Chest X-ray:
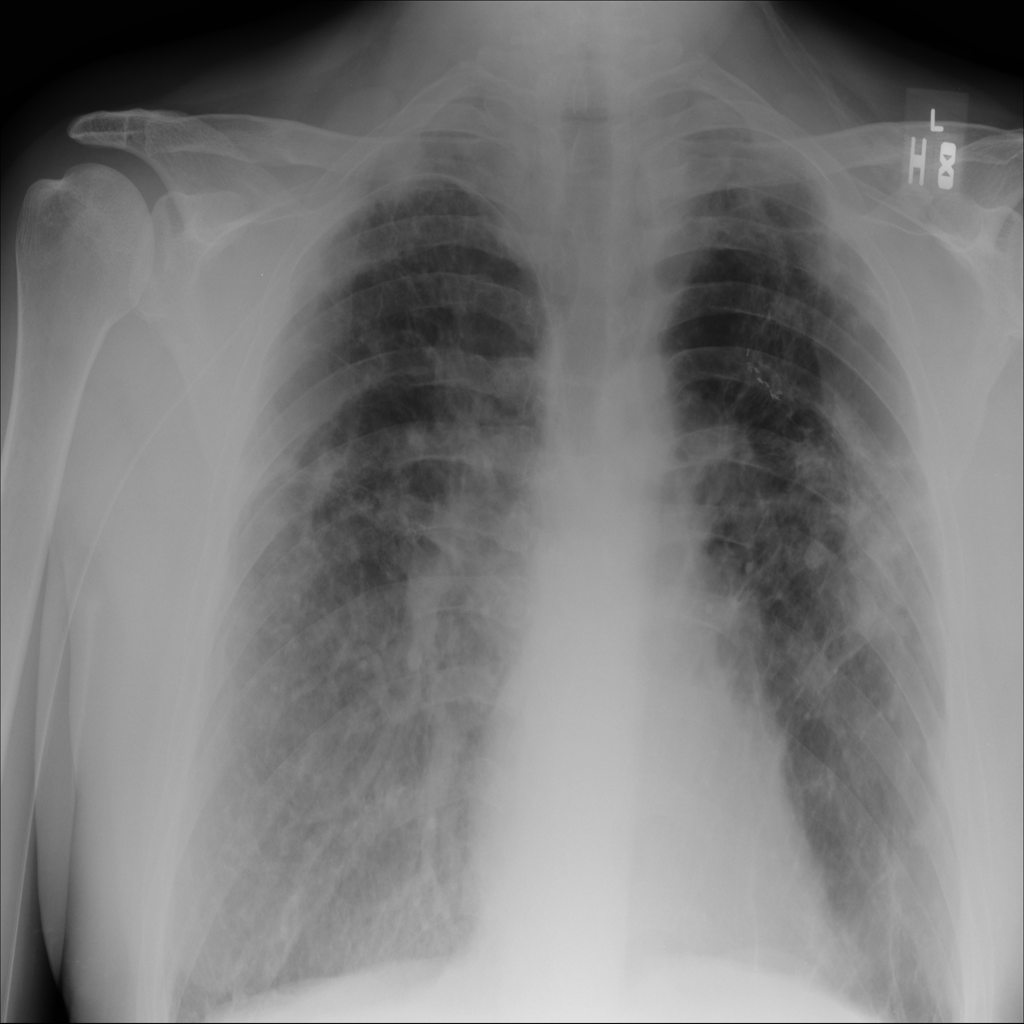
Findings: Fibrosis, Consolidation, Emphysema, Effusion
No abnormal finding: no